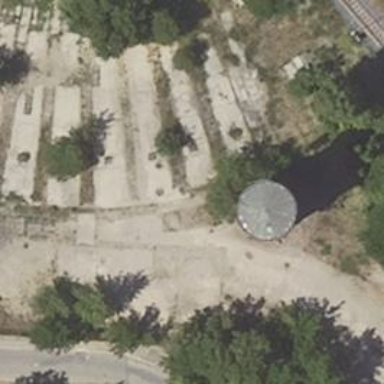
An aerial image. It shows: Disused railway yard.